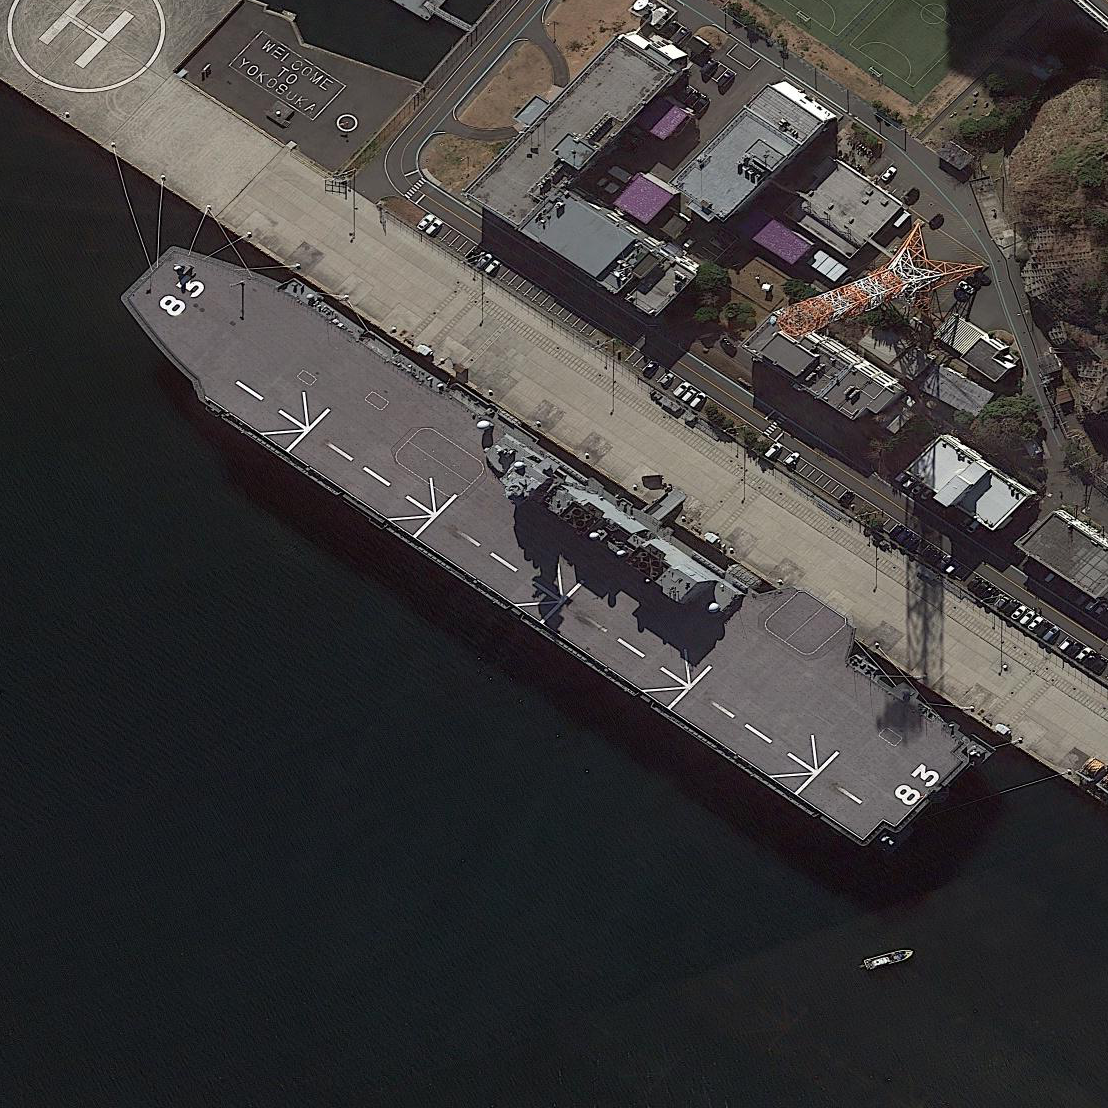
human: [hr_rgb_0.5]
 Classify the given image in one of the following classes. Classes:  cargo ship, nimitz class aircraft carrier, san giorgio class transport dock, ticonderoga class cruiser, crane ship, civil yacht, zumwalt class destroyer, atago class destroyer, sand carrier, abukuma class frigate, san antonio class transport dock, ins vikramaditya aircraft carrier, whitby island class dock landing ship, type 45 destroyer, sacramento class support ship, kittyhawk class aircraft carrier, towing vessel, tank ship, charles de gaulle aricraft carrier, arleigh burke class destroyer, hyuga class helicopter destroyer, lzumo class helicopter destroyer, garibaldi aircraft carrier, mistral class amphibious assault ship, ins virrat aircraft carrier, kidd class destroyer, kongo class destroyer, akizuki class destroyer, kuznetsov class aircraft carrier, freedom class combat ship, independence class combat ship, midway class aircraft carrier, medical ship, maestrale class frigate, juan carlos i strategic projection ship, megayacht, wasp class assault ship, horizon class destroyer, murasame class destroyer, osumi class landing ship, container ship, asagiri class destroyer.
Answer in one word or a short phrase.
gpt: Lzumo class helicopter destroyer